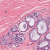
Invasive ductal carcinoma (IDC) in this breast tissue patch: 0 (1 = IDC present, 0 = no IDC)